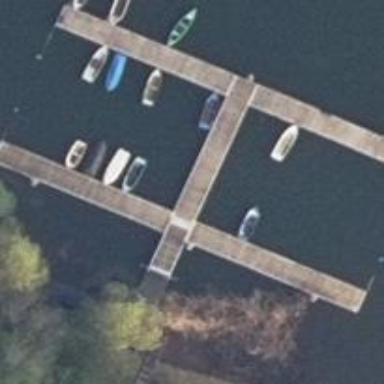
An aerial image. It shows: Man-made pier.